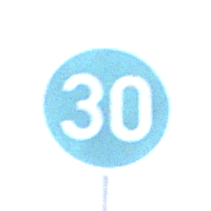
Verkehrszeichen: VorgeschriebeneMindestgeschwindigkeit
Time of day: Midday
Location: Outdoor (Suburban)
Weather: PartlyCloudy
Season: Summer
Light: Natural